Interaction volume radius: 5 \u00c5
Interaction volume height: 30 \u00c5
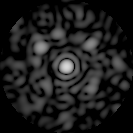
Disorder parameter: 0.6987